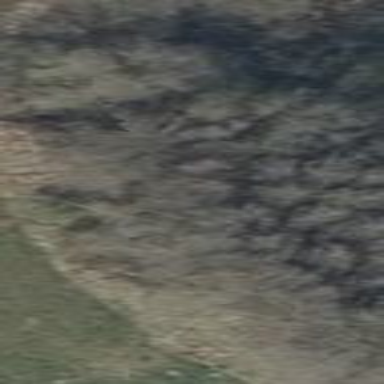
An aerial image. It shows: Broadleaved woodland area.